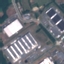
Land use / land cover: Industrial